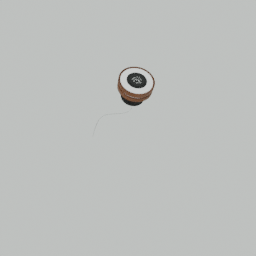
Label: lighting